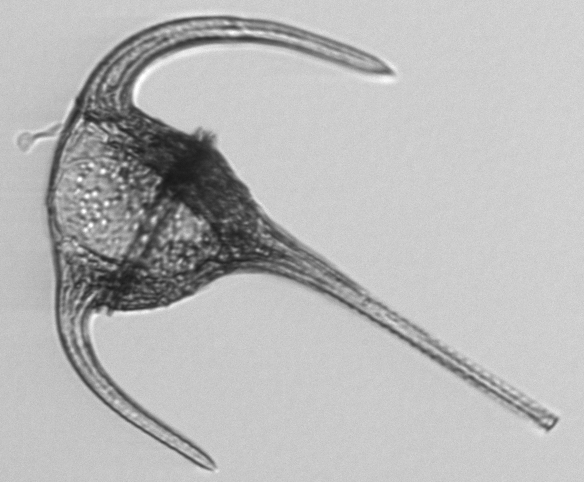
Label: Tripos